Aerial crown-view tile of a tropical tree (Barro Colorado Island, Panama), acquired 20250818:
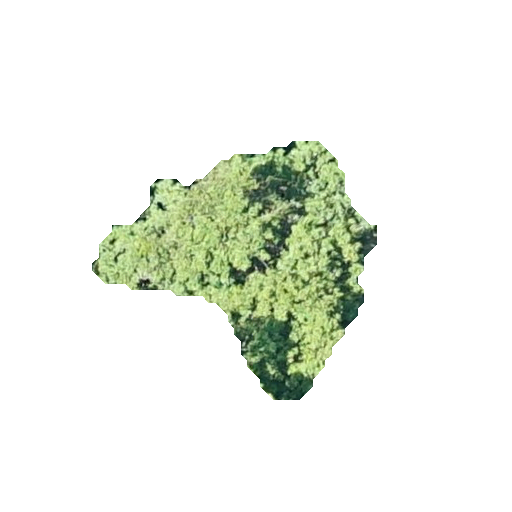
Species: Alseis blackiana
GBIF accepted scientific name: Alseis blackiana
Crown area: 57.873 m²